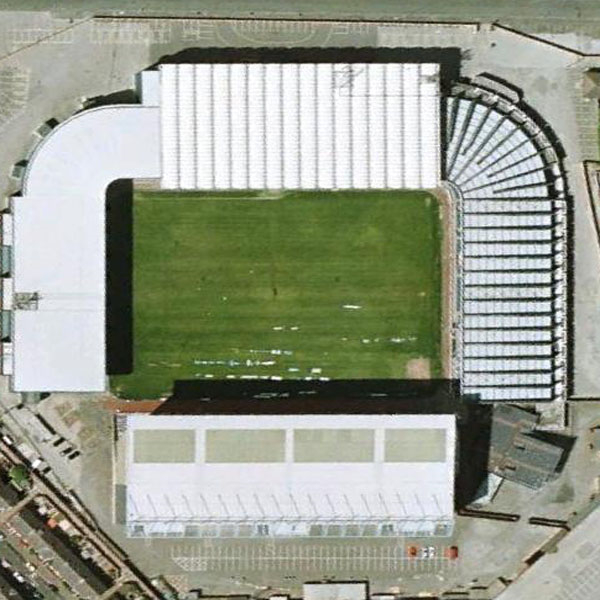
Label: Stadium